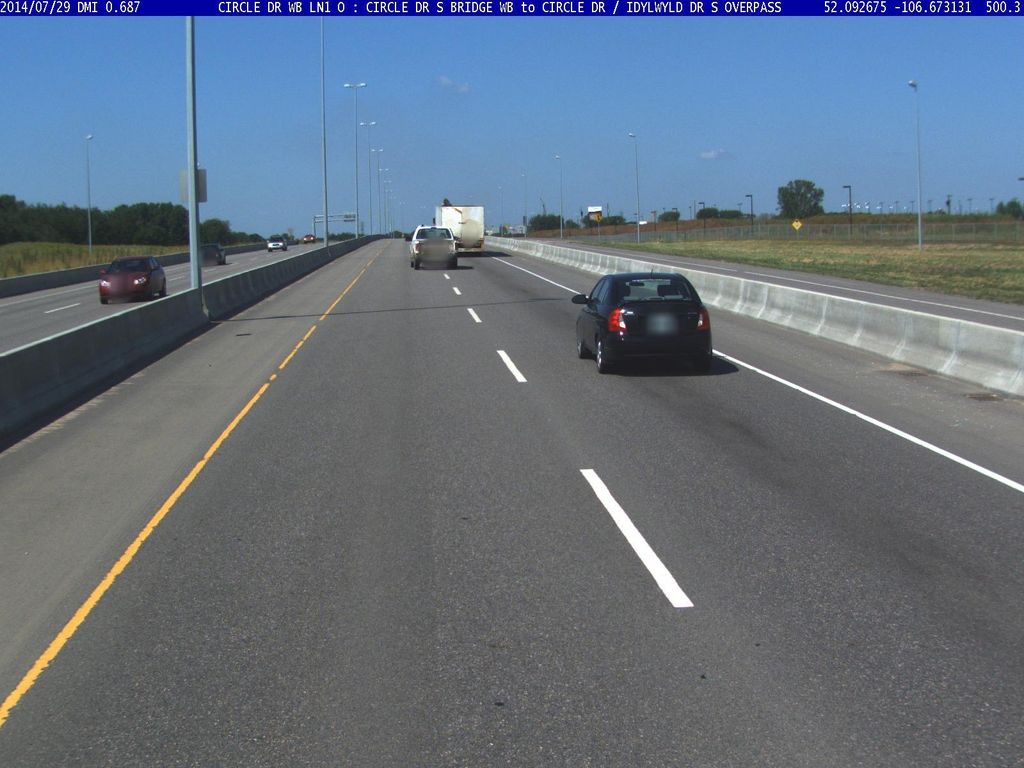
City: saskatoon